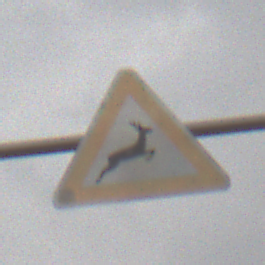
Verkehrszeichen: WildwechselLinks
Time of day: MorningAfternoon
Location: Outdoor (Nature)
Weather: Overcast
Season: NotSpecified
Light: Natural